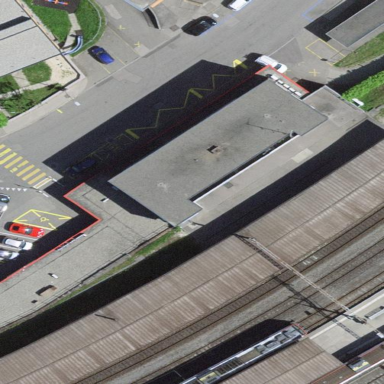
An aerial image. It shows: Train station building.